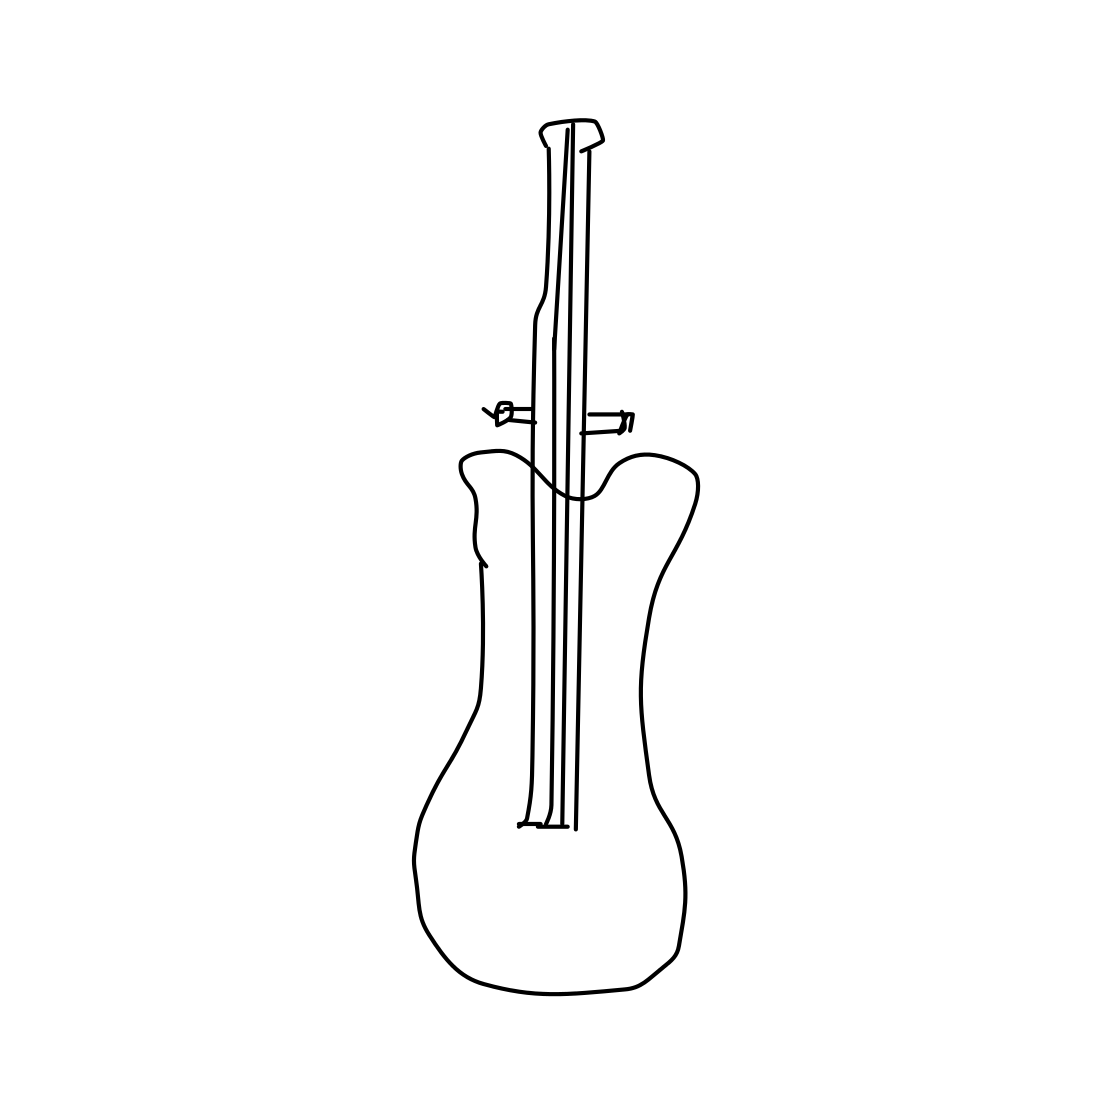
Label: guitar